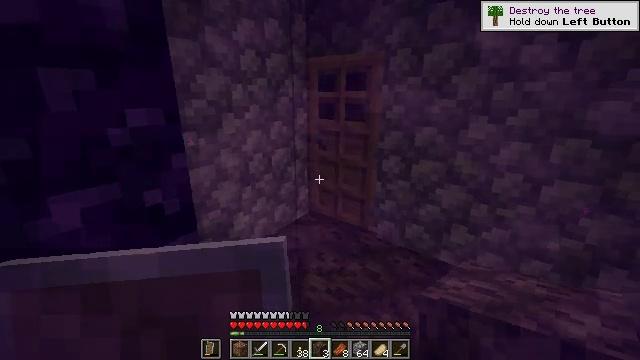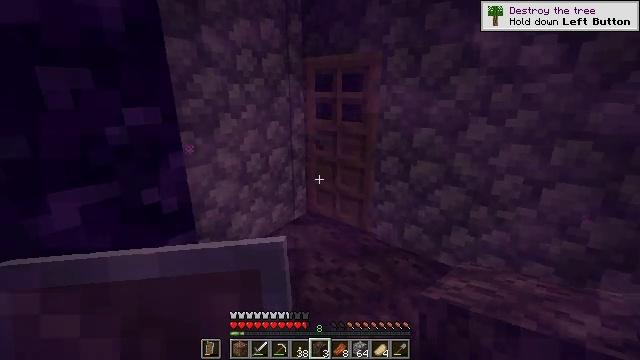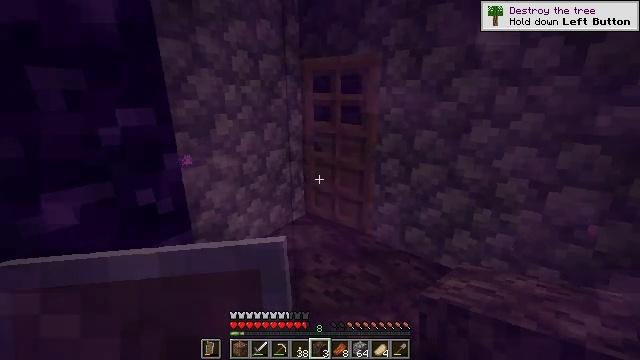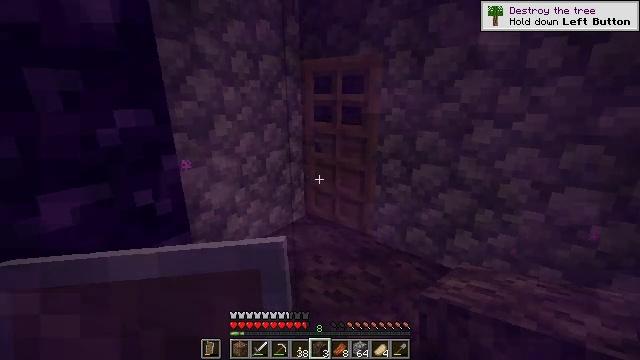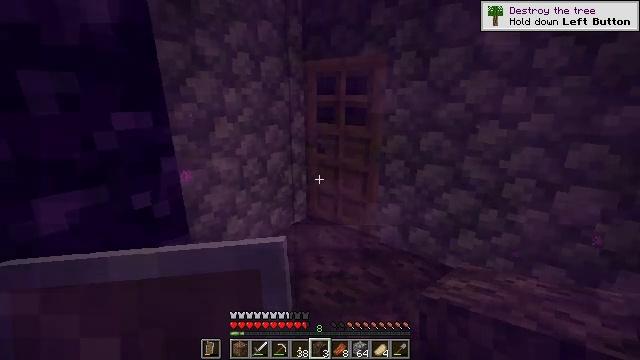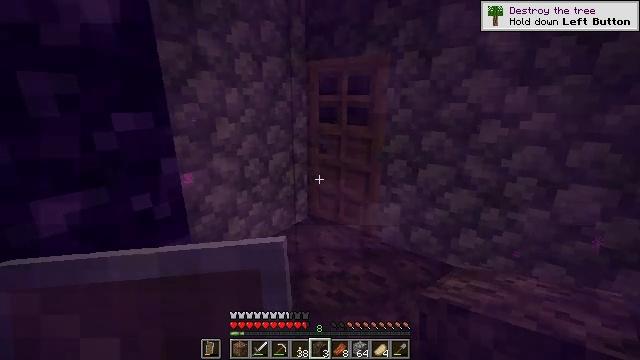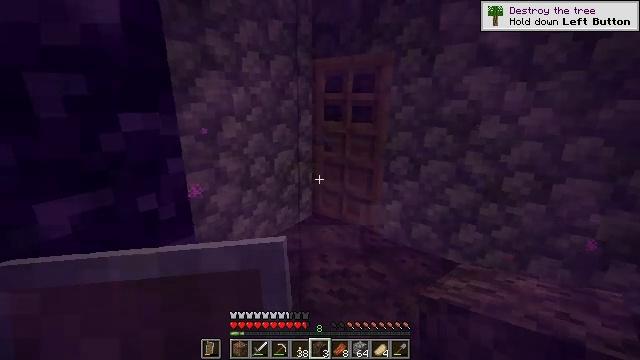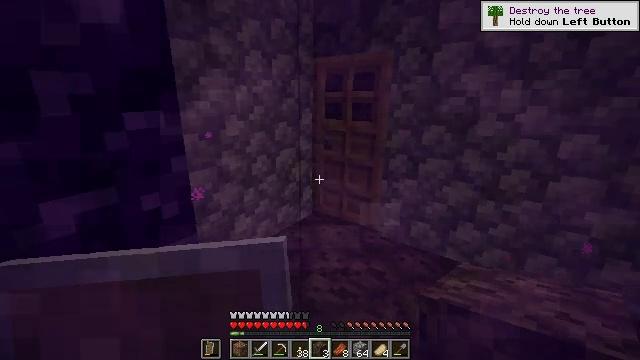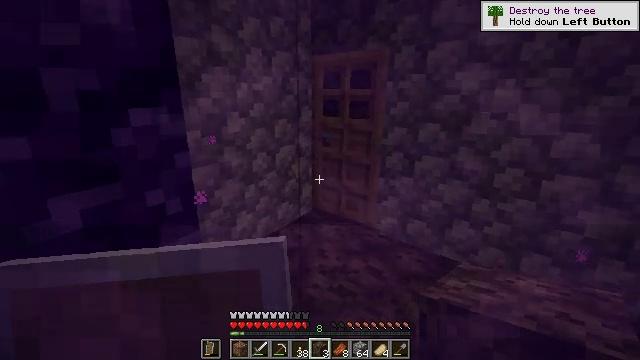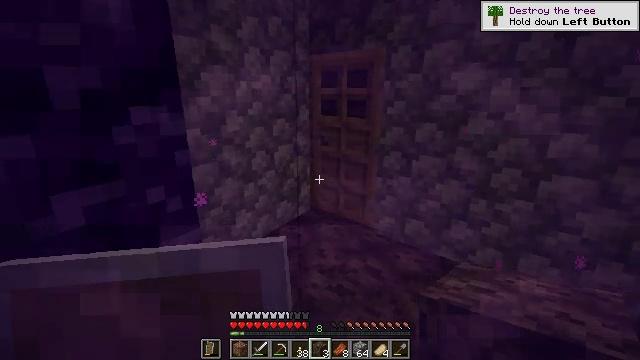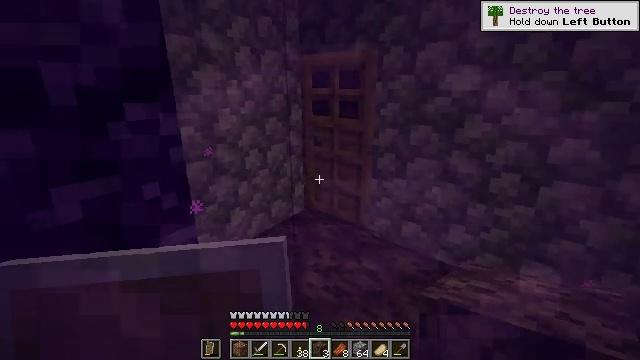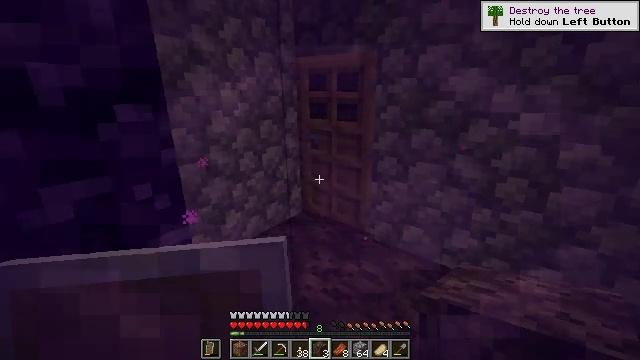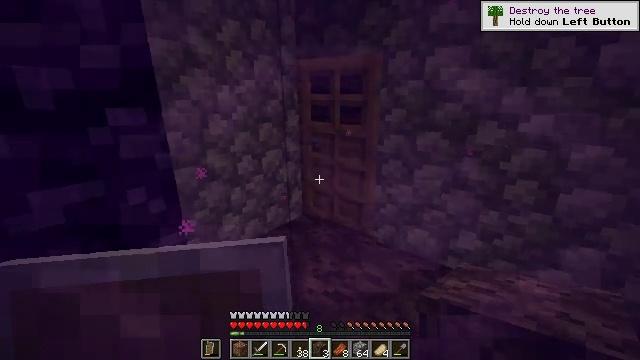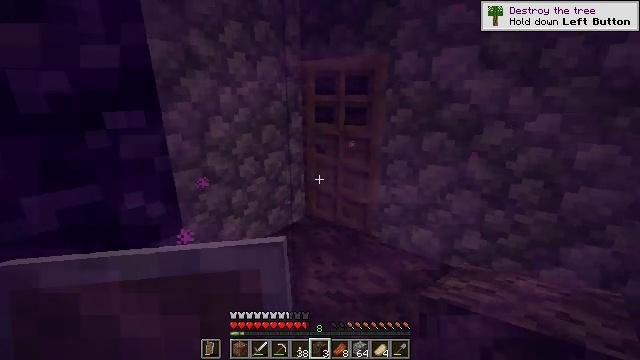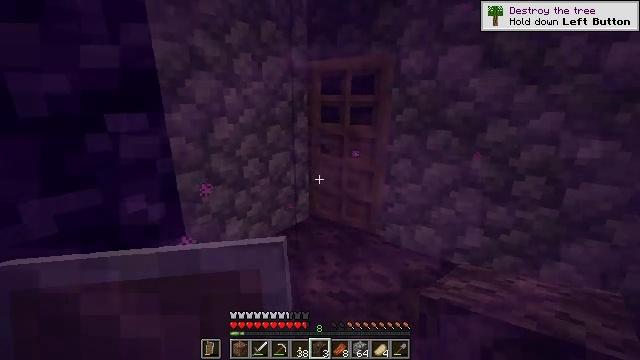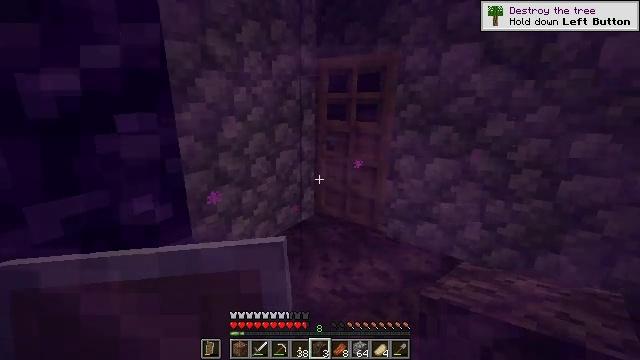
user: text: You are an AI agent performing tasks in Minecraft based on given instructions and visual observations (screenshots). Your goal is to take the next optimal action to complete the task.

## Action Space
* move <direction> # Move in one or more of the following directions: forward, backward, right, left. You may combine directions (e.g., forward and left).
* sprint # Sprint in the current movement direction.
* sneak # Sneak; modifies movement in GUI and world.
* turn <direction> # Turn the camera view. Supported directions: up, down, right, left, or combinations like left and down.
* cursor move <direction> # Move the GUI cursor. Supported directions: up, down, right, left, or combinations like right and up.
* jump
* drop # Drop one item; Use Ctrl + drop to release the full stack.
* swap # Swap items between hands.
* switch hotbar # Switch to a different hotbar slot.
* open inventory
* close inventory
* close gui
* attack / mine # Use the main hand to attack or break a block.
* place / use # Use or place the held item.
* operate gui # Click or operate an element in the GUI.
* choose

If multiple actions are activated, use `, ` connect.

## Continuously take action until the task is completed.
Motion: motion action
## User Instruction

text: Gather soul sand from the Nether.
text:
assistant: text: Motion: no_op
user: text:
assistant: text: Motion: no_op
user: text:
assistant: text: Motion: no_op
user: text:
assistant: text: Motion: no_op
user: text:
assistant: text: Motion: no_op
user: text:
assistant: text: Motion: no_op
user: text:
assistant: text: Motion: no_op
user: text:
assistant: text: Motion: no_op
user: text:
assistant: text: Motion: no_op
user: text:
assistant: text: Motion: no_op
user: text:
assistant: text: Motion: no_op
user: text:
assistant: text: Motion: no_op
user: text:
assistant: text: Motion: no_op
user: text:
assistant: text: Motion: no_op
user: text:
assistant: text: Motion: no_op
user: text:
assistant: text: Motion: move right
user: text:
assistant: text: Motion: move forward and move right
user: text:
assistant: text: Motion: move forward and move right
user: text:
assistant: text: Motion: move forward and move right
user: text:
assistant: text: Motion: move forward and move right
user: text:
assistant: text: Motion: move forward and move right
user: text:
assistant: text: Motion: move forward and move right
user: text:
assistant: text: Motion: move forward and move right
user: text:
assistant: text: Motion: move forward and move right
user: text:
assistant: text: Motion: move forward and move right
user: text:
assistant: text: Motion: move forward and move right
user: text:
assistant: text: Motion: move forward and move right
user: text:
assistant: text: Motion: move forward and move right
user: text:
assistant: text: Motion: move forward and move right
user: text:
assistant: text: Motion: move forward and move right